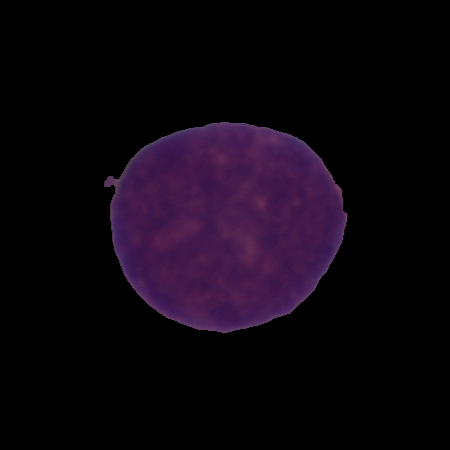
Label: cancer